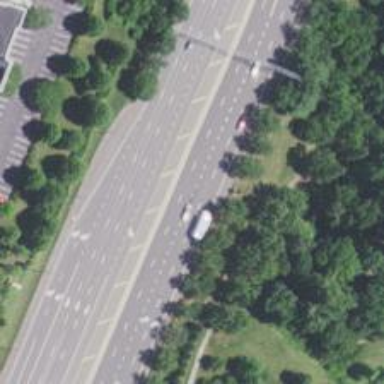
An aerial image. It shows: Motorway junction.